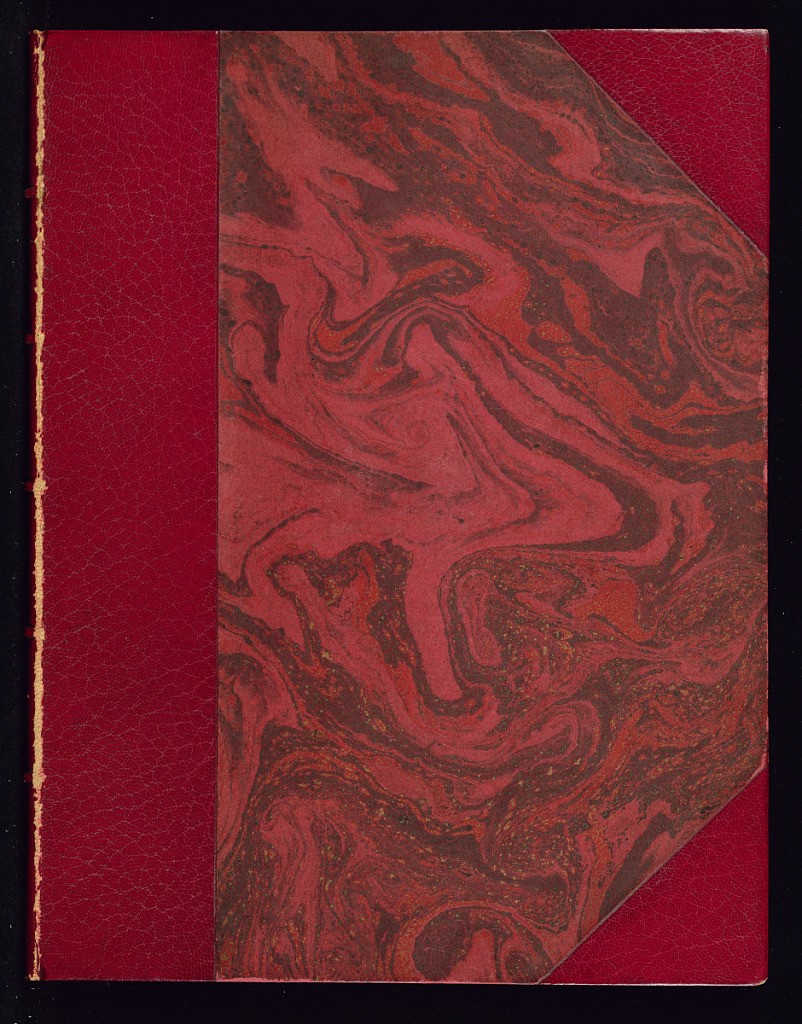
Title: Album of Designs for Watchcase Lids or Medallions, Flowers, and Friezes
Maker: Jacques Vauquer, French, 1621–1686
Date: ca. 1660-70
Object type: Album
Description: An album of ornament prints with designs for watchcase lids or medallions with biblical subjects, alongside designs for flowers, and friezes. The plates are numbered and signed with an initial. The album also contains pasted-in designs for watchase lids or medallions with ornament and profile portraits from a different series of prints.